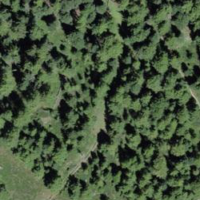
EUNIS habitat code: 43
Species observed at this site:
Vaccinium myrtillus
Campanula barbata